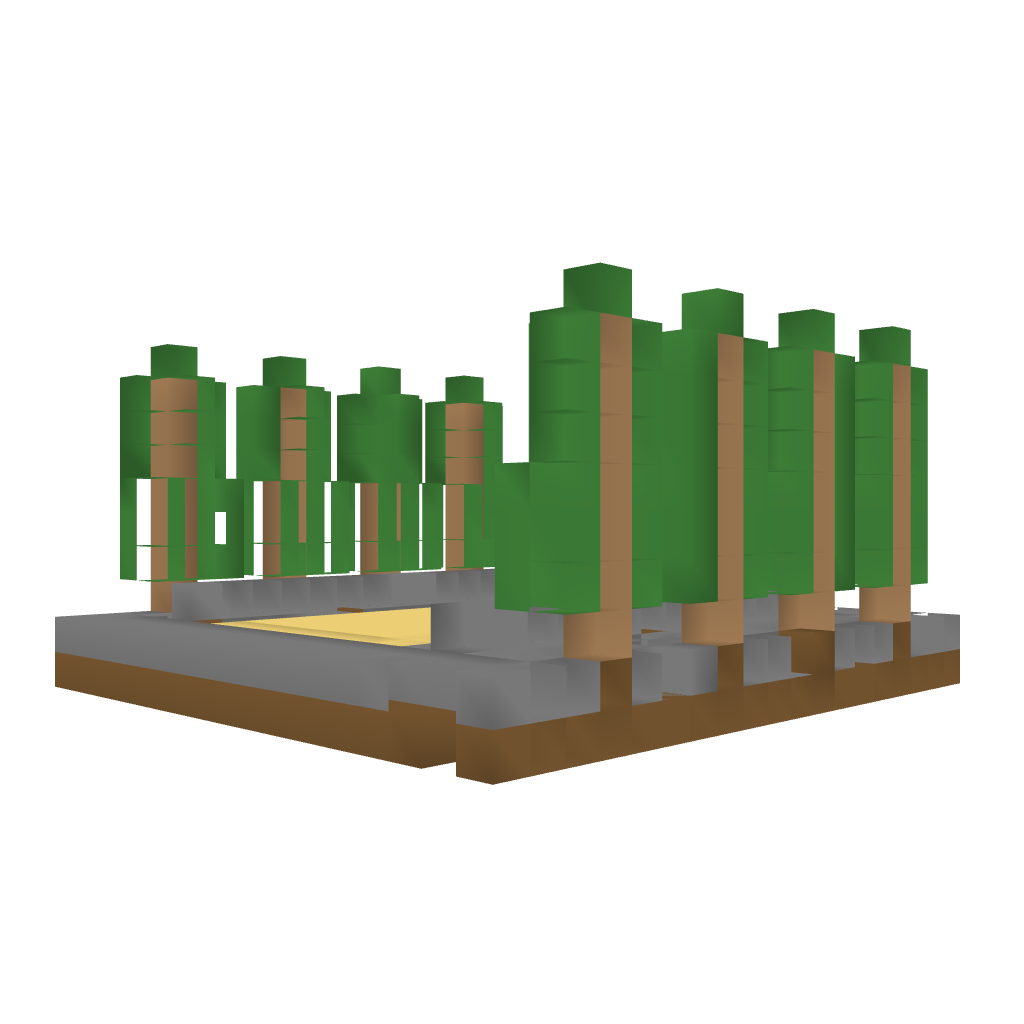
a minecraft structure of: Road / Route bad low quality